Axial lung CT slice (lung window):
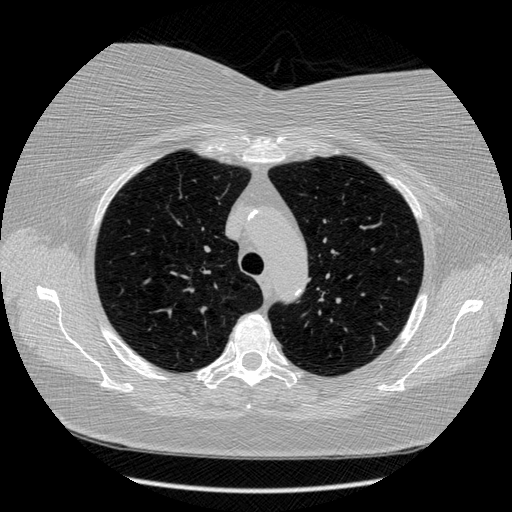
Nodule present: no